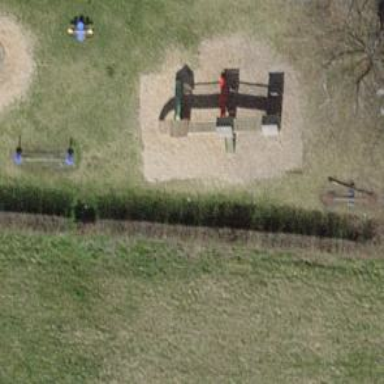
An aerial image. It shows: Playground featuring slide.